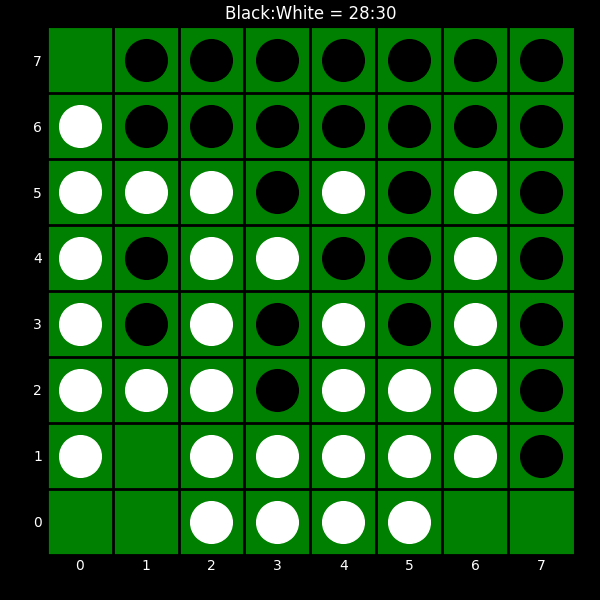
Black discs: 28
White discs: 30